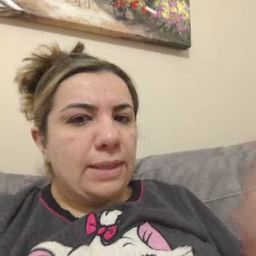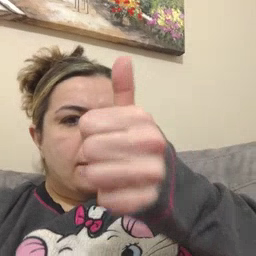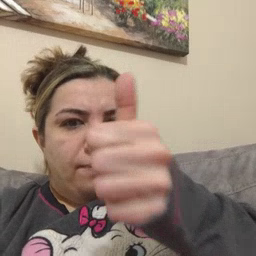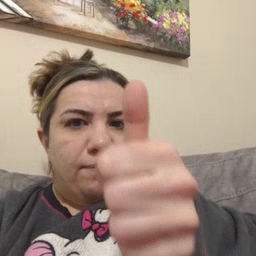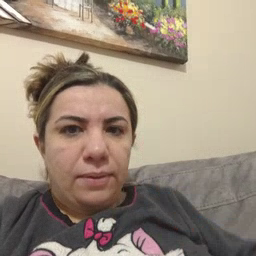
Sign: yourself